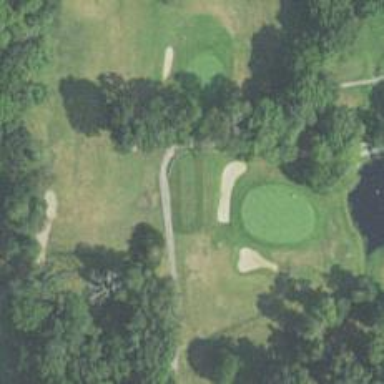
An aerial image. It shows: Grassy area designated as golf tee.